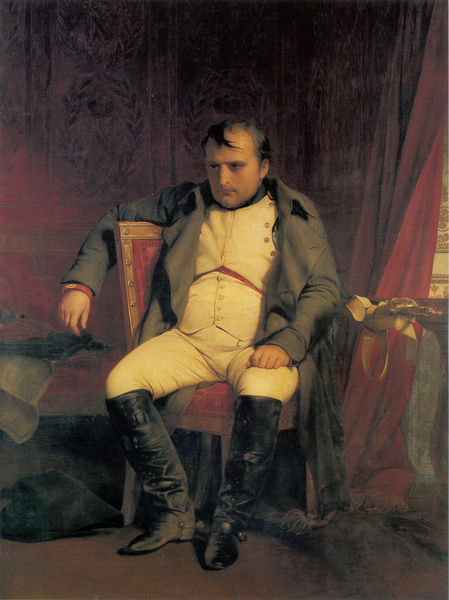
Titel: Napoléon I abdiquant à Fontainbleau, Napoleon I. zu Fontainbleau a, 31. März 1814 nach Empfang der Nachricht vom Einzug der Verbündeten in Paris
Künstler: Paul Delaroche
Standort: Leipzig
Institution: Museum der Bildenden Künste
Schlagwörter: blau, gemälde, hand, kampf, mann, schatten, weiß, sitzen, braun, fenster, frankreich, grau, haar, hut, licht, nase, ohr, raum, schwarz, stirn, stuhl, tisch, zimmer, blick, hund, rot, schloss, schleife, anzug, hemd, hose, jacke, wand, arm, augen, band, falten, gesicht, inkarnat, kragen, trauer, bildnis, hände, innenraum, portrait, porträt, vorhang, boden, haare, mantel, sessel, sitzend, knopf, locke, beine, ruhe, ecke, lehne, sitz, schuhe, creme, klein, saal, matt, krieg, schlacht, kaiser, dick, gardine, tapete, ernst, seitenscheitel, glanz, stuhllehne, draperie, bauch, faltenwurf, nachdenklich, gemach, knie, gedanken, knöpfe, nachdenken, gehrock, jackett, weste, schmutz, buch, denken, durchblick, revolution, säbel, uniform, soldat, staub, napoleon, stiefel, schlamm, tasche, lorbeer, lorbeeren, lorbeerkranz, karte, halbprofil, schlaff, niederlage, leder, müde, dreck, feldherr, landkarte, kränze, haarsträhne, kaiserreich, kreig, sporen, vorhand, empire, sporn, faus, leipzig, waterloo, treue, zelt, franzose, verschmutzt, stifel, wandtäfelung, stiegel, napolen, tapesserie, schweiss, schwitzen, grüblerisch, ermüdet, delaroche, untensilien, grantig, napoleon bon aparte, erschöpfz, dapoleon